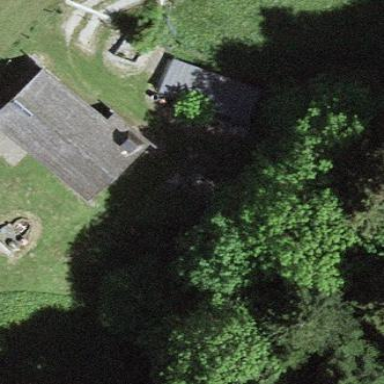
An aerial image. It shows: Cowshed building.